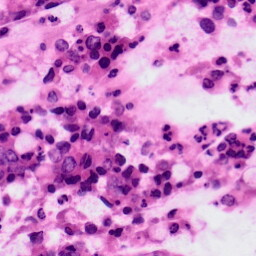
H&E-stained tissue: Colon